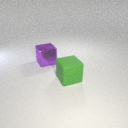
large purple metal cube behind large green rubber cube